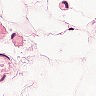
Metastatic tissue present: no